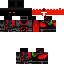
A male skeleton skin with dark skin, wearing red helmet dressed in a red armor chest and red pants, featuring a closed mouth.